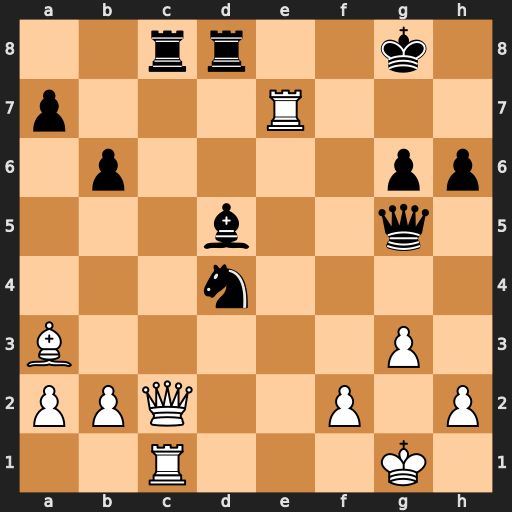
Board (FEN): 2rr2k1/p3R3/1p4pp/3b2q1/3n4/B5P1/PPQ2P1P/2R3K1
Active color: w
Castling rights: -
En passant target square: -
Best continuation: Qxc8 Qxe7 Bxe7 Rxc8 Rxc8+